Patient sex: M
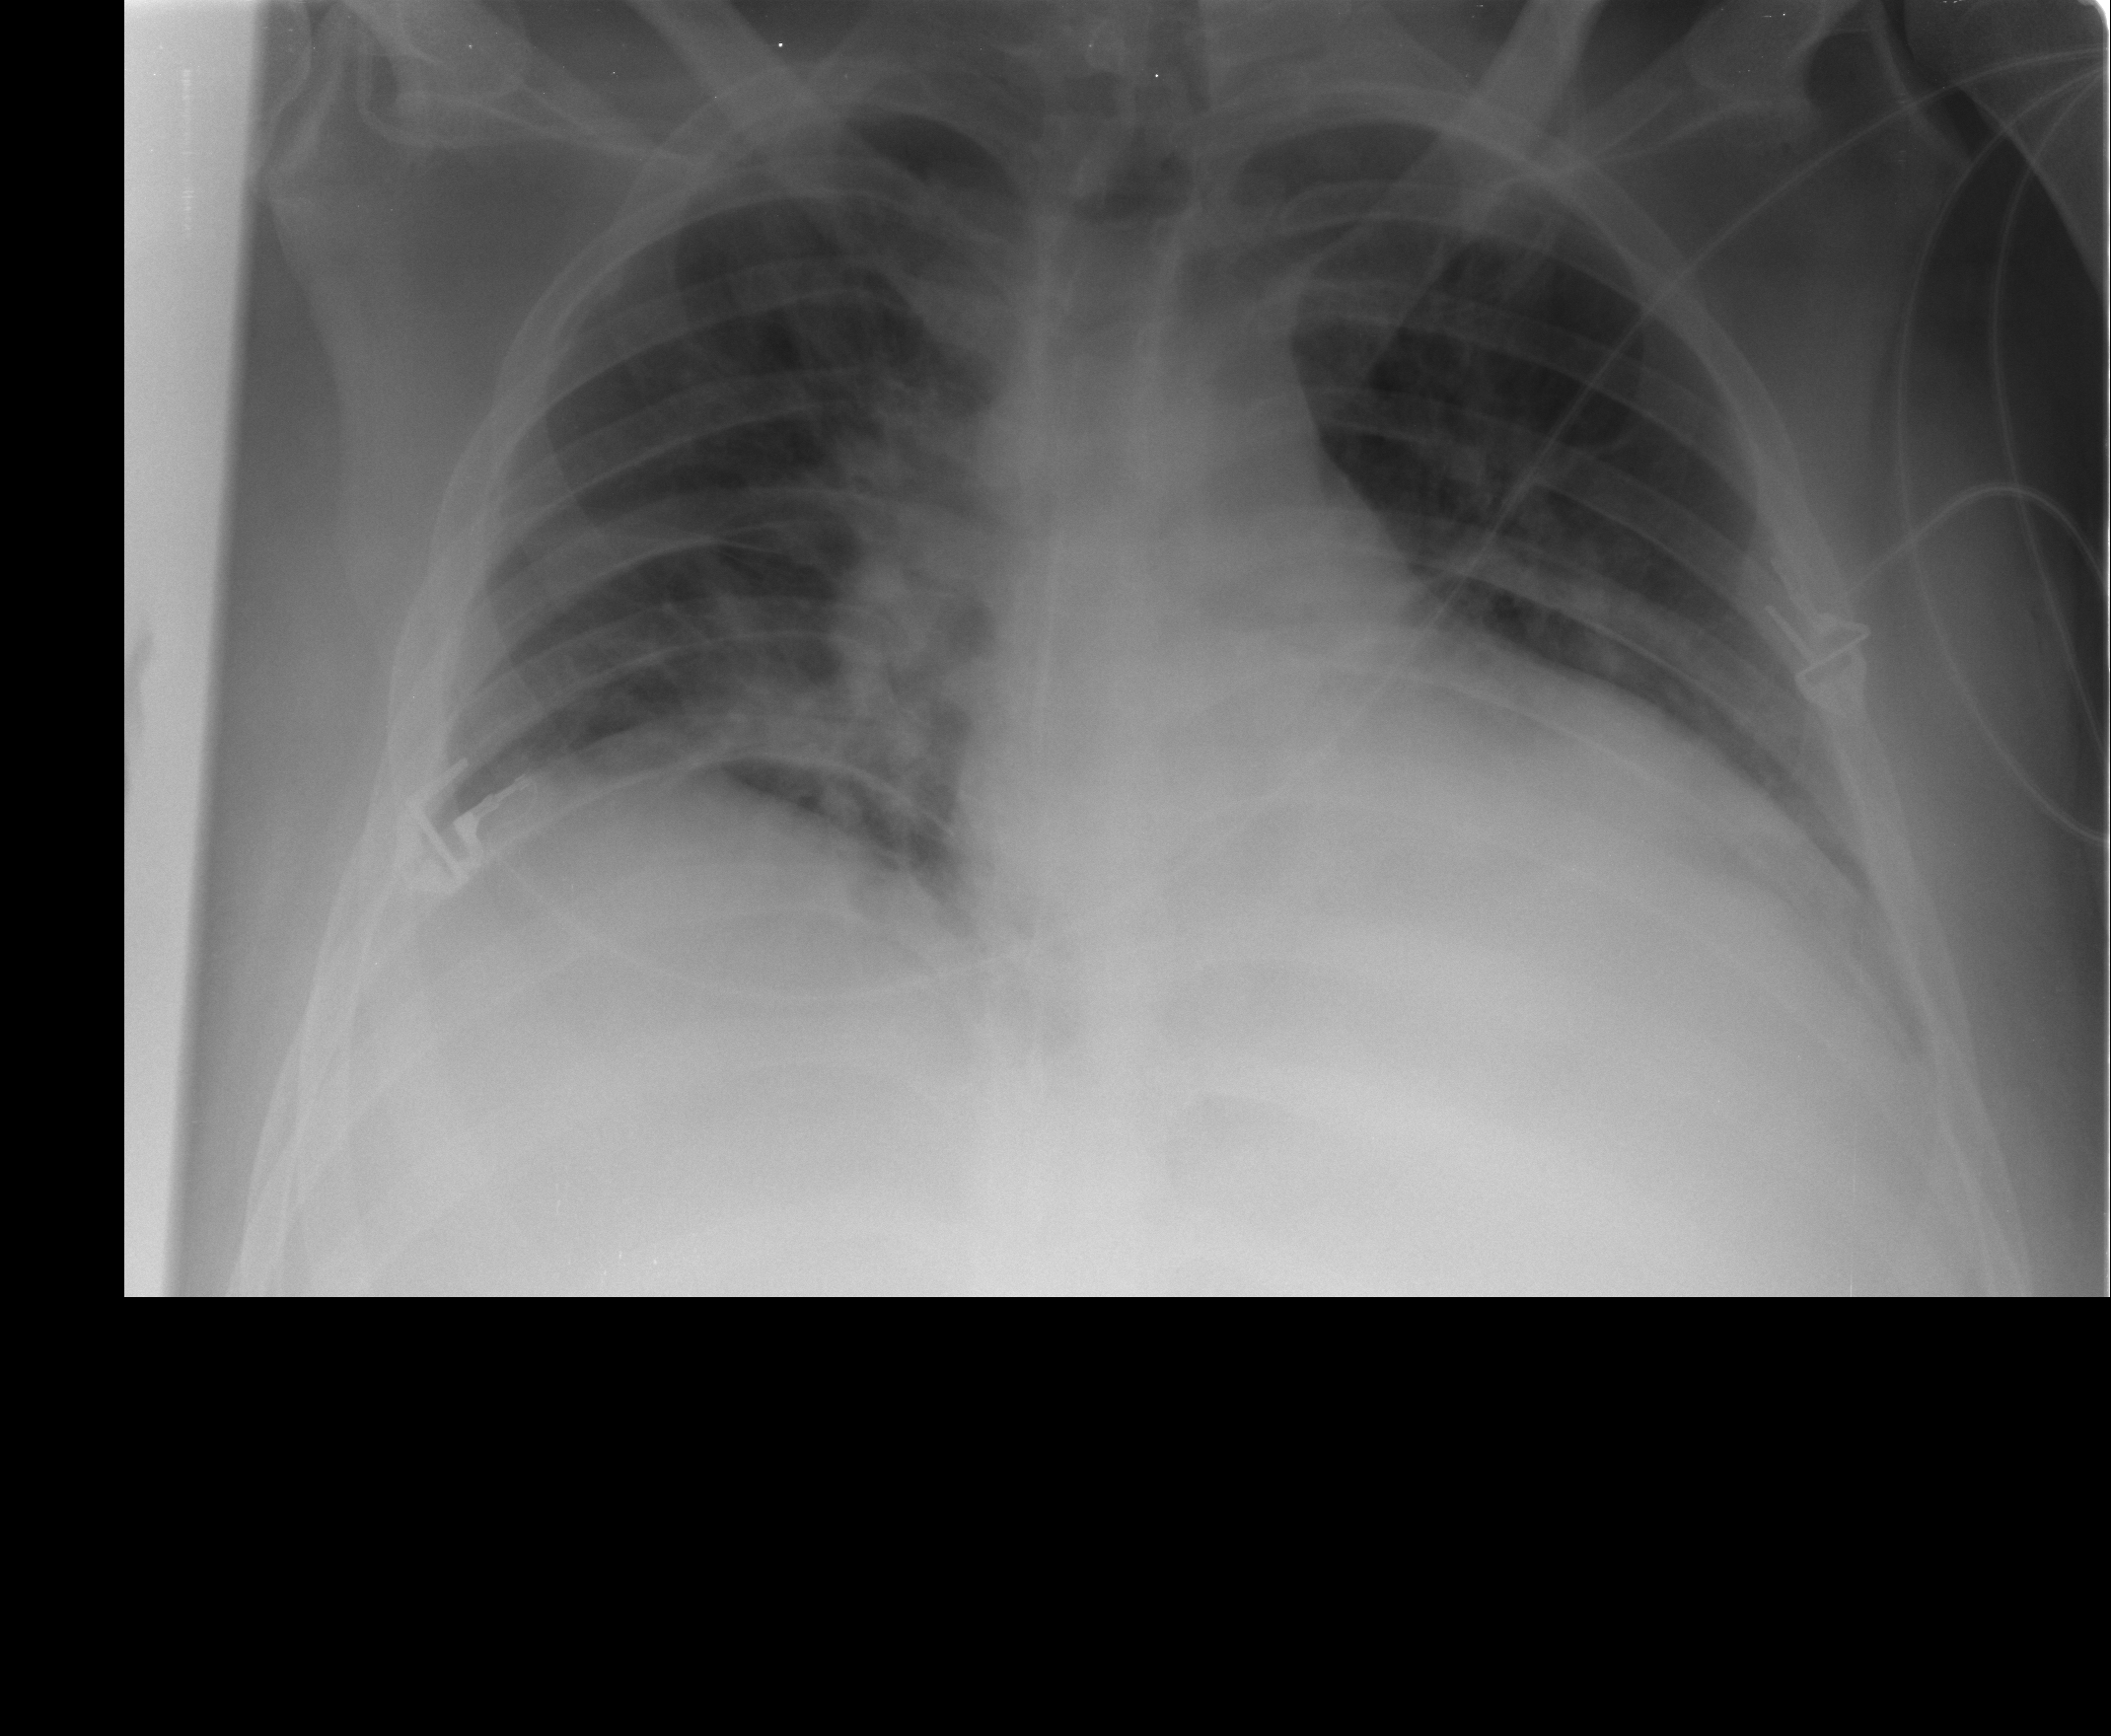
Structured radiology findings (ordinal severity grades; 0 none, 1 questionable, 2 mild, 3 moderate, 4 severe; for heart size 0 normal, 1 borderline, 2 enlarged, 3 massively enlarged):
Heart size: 3
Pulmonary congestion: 2
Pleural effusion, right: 2
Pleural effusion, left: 2
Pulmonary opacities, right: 2
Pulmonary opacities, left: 0
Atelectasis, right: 2
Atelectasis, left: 2